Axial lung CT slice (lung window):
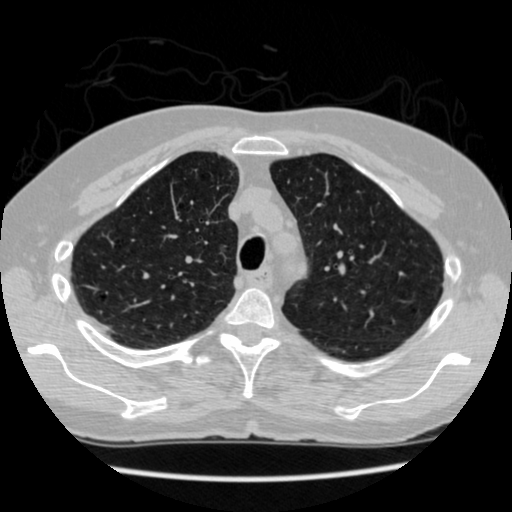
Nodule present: no